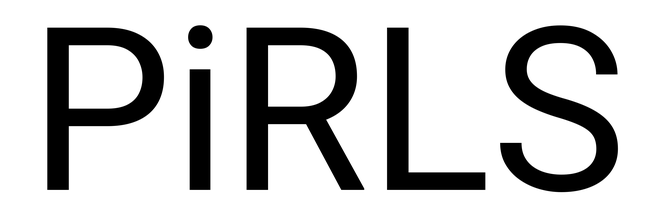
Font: Roboto_Regular